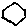
Label: hexagon